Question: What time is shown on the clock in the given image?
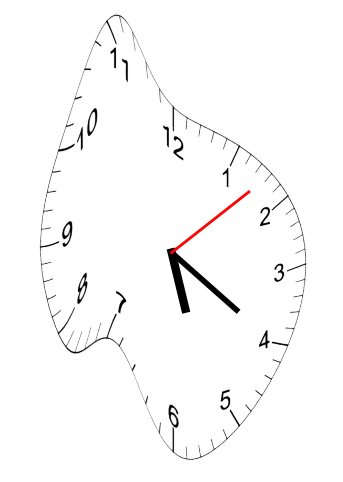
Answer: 05:20:08